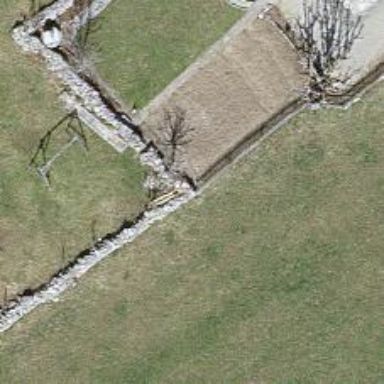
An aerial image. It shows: Dry stone wall barrier.